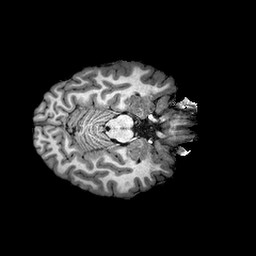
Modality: T1w
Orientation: axial